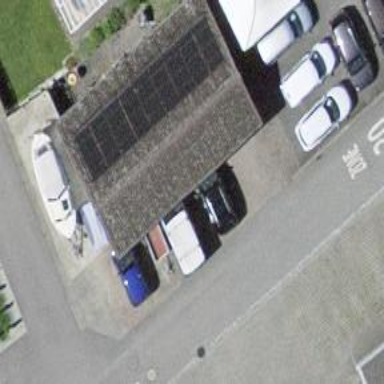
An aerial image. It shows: Garage.